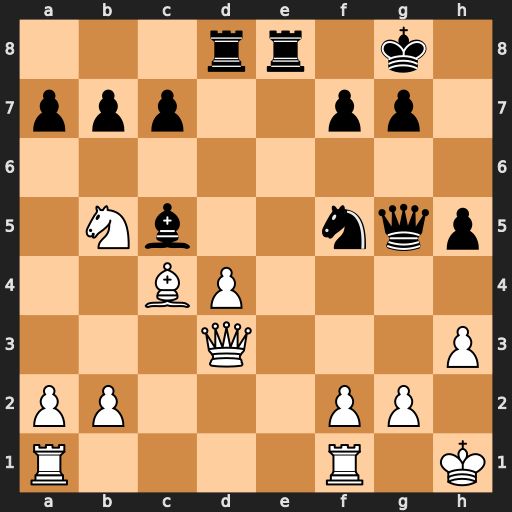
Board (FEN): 3rr1k1/ppp2pp1/8/1Nb2nqp/2BP4/3Q3P/PP3PP1/R4R1K
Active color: w
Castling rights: -
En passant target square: -
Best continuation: Qb3 Bb6 Bxf7+ Kh7 Bxe8